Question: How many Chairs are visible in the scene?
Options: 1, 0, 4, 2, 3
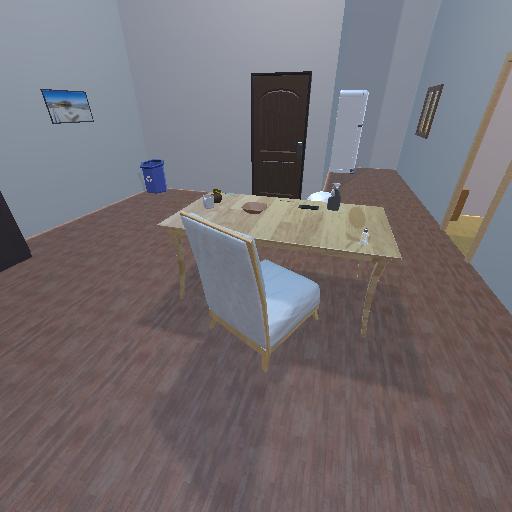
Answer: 1